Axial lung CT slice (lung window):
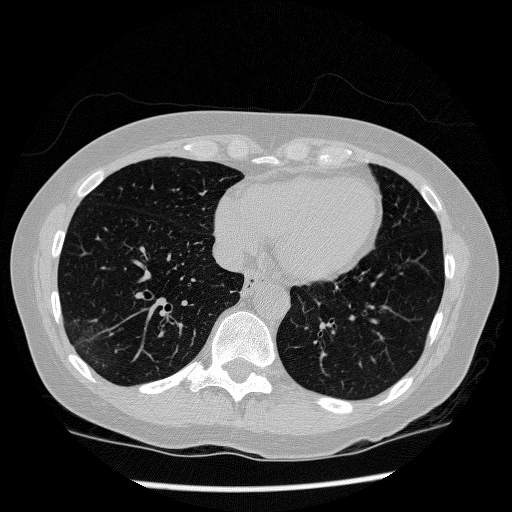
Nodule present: no